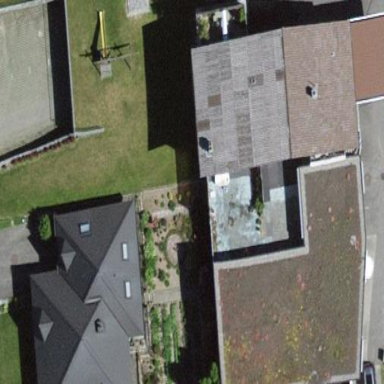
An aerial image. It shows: View of roof of building.